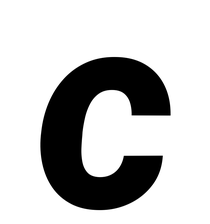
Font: Roboto-Italic_ExtraBold_Italic